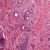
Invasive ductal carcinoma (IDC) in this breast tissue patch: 1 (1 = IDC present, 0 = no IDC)